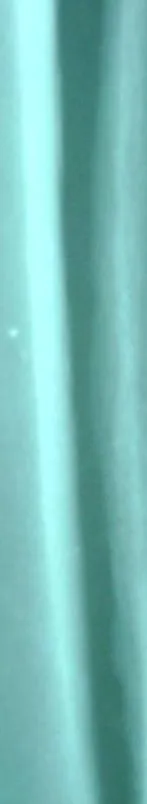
X-ray of both legs showing periosteal reaction.
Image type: ophthalmic_imaging (slit_lamp_photograph)